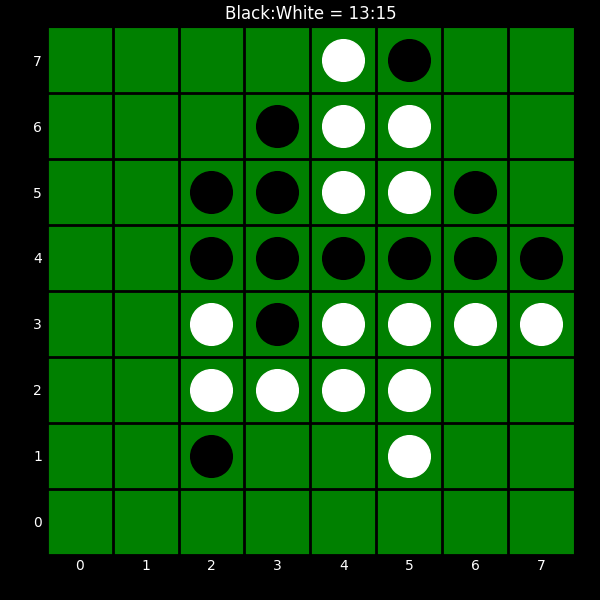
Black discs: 13
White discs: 15